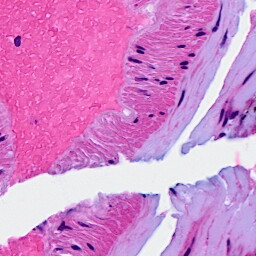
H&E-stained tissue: Breast